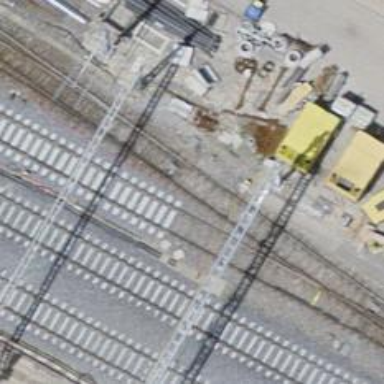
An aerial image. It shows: Railway yard with one track. The railway is electrified with contact line.